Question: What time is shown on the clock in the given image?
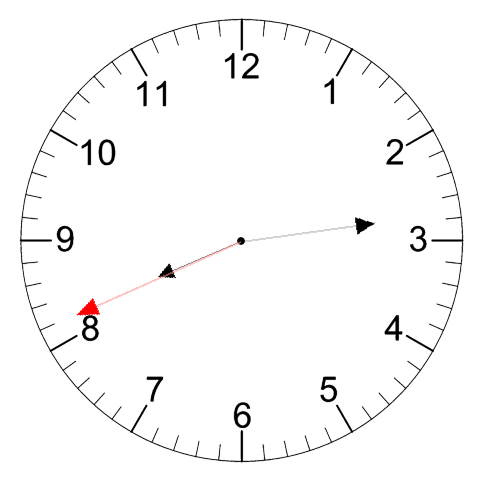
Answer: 08:13:41